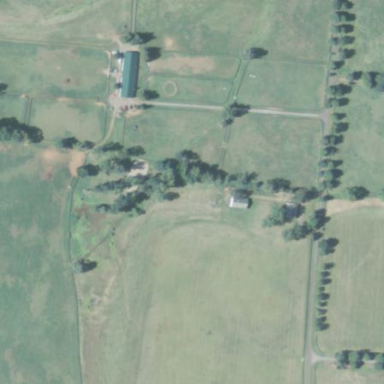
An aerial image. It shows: Animal breeding facility.